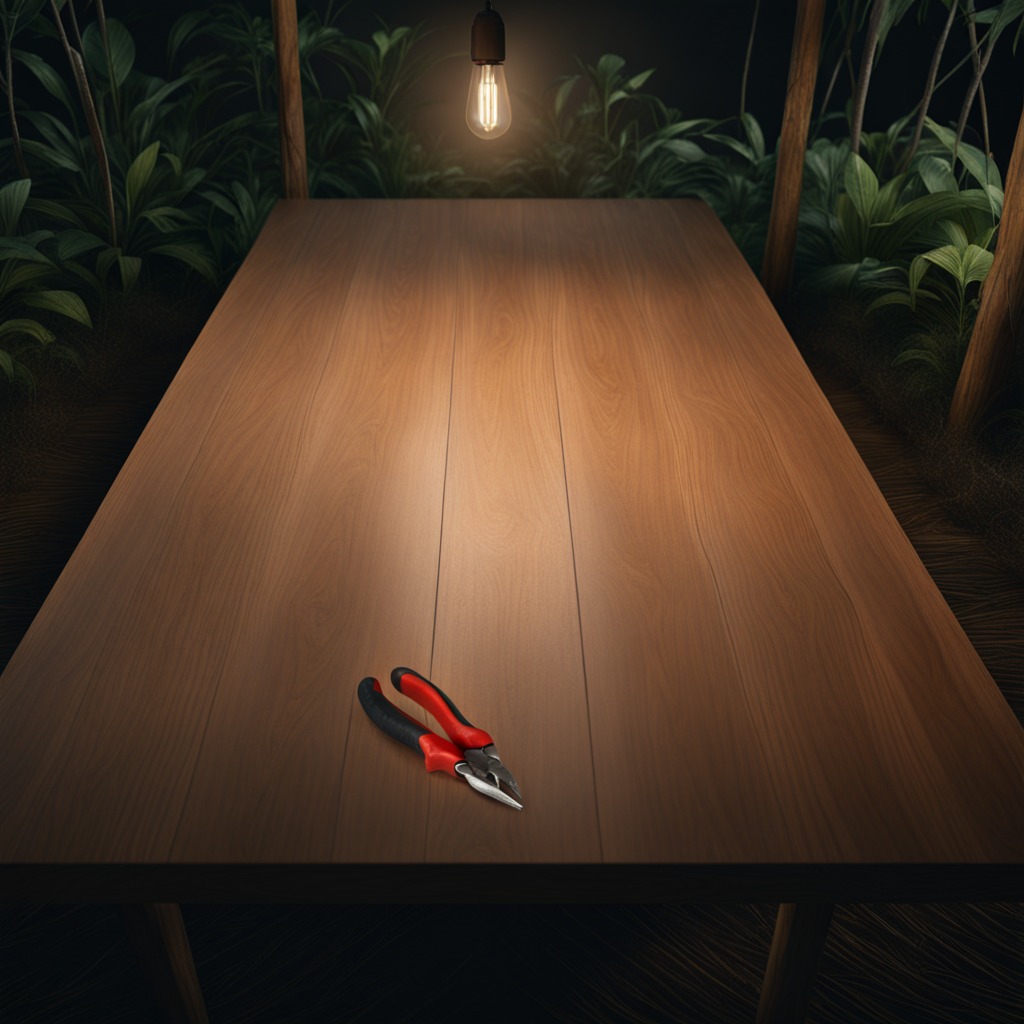
A plier is lying on the wooden table.